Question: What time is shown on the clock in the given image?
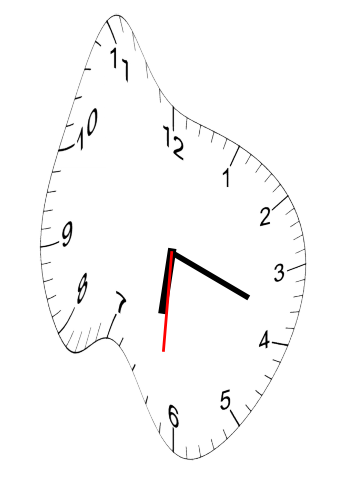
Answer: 06:18:31